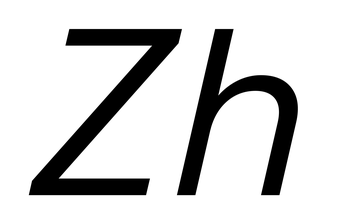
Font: InstrumentSans-Italic_Italic